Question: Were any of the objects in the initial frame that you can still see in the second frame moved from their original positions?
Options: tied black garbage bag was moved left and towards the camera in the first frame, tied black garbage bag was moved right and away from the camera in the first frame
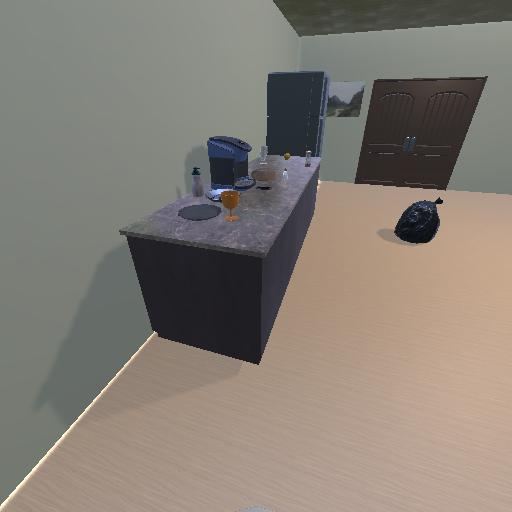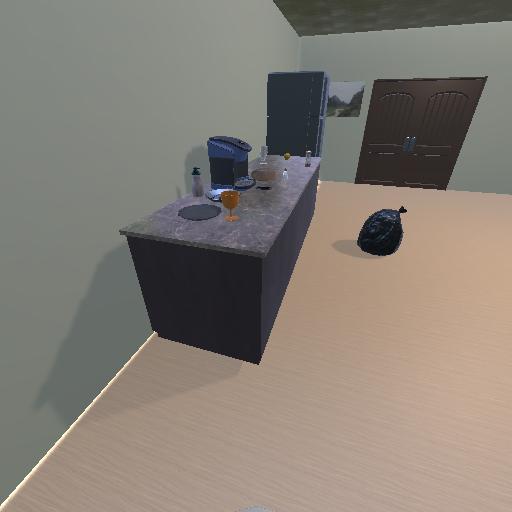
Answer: tied black garbage bag was moved left and towards the camera in the first frame